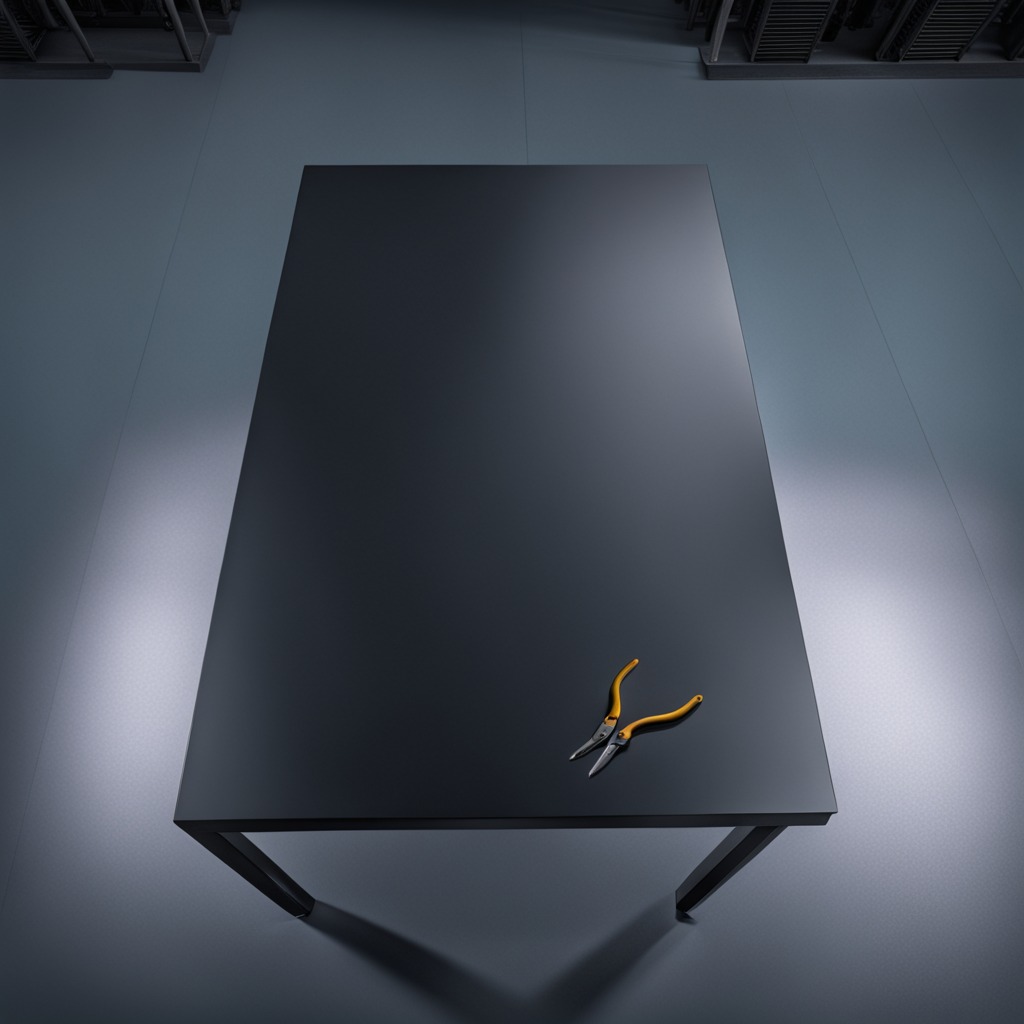
A plier is lying on the tabletop.